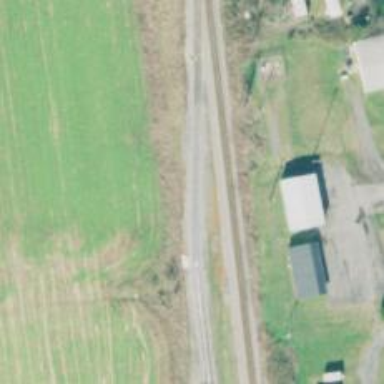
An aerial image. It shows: Rail spur service.